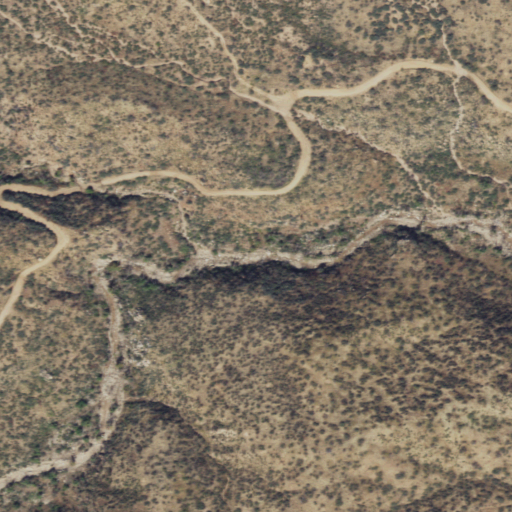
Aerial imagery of valley in Arizona named Fox Gulch containing only grassland